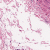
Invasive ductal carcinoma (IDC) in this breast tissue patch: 0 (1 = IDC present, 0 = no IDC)